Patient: sex M, age 35
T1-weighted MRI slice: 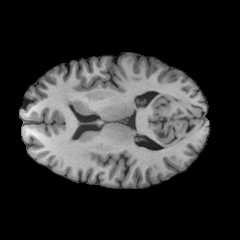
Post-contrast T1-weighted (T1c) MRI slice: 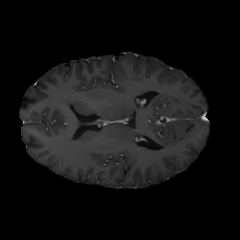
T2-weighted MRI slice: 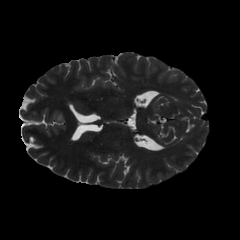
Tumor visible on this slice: yes
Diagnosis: Astrocytoma, IDH-mutant
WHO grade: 3